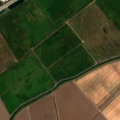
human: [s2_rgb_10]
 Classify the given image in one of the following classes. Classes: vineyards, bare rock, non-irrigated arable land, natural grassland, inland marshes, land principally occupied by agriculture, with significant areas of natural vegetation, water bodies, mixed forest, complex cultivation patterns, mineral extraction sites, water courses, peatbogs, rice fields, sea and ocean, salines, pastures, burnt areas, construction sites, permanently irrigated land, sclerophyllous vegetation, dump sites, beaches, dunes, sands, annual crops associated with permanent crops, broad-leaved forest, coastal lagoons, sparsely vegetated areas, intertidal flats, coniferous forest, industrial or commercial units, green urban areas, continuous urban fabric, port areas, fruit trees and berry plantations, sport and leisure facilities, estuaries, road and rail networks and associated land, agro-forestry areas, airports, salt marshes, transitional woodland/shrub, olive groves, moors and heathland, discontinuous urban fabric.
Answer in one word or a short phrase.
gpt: industrial or commercial units, permanently irrigated land, rice fields